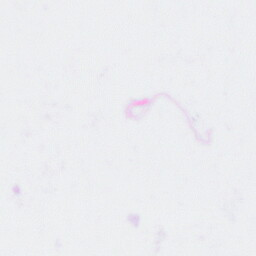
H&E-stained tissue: Breast